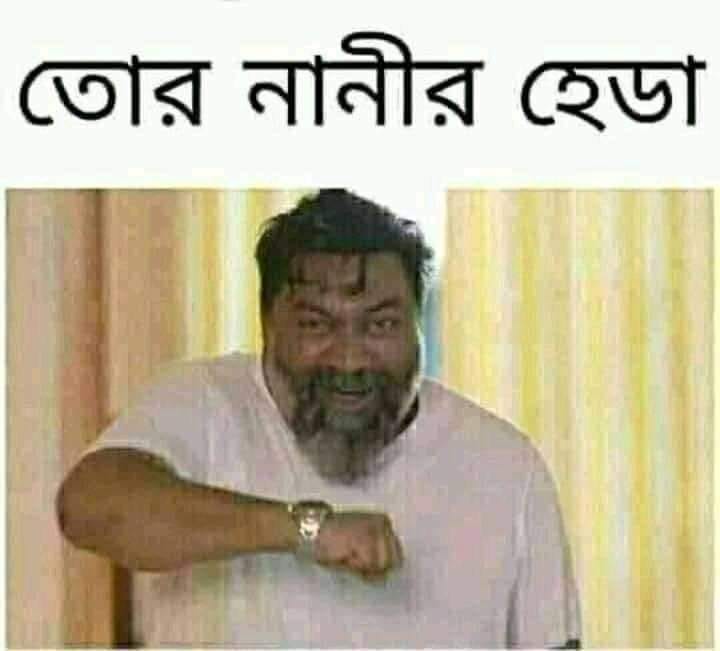
Caption: তোর নানীর হেডা
Label: hate